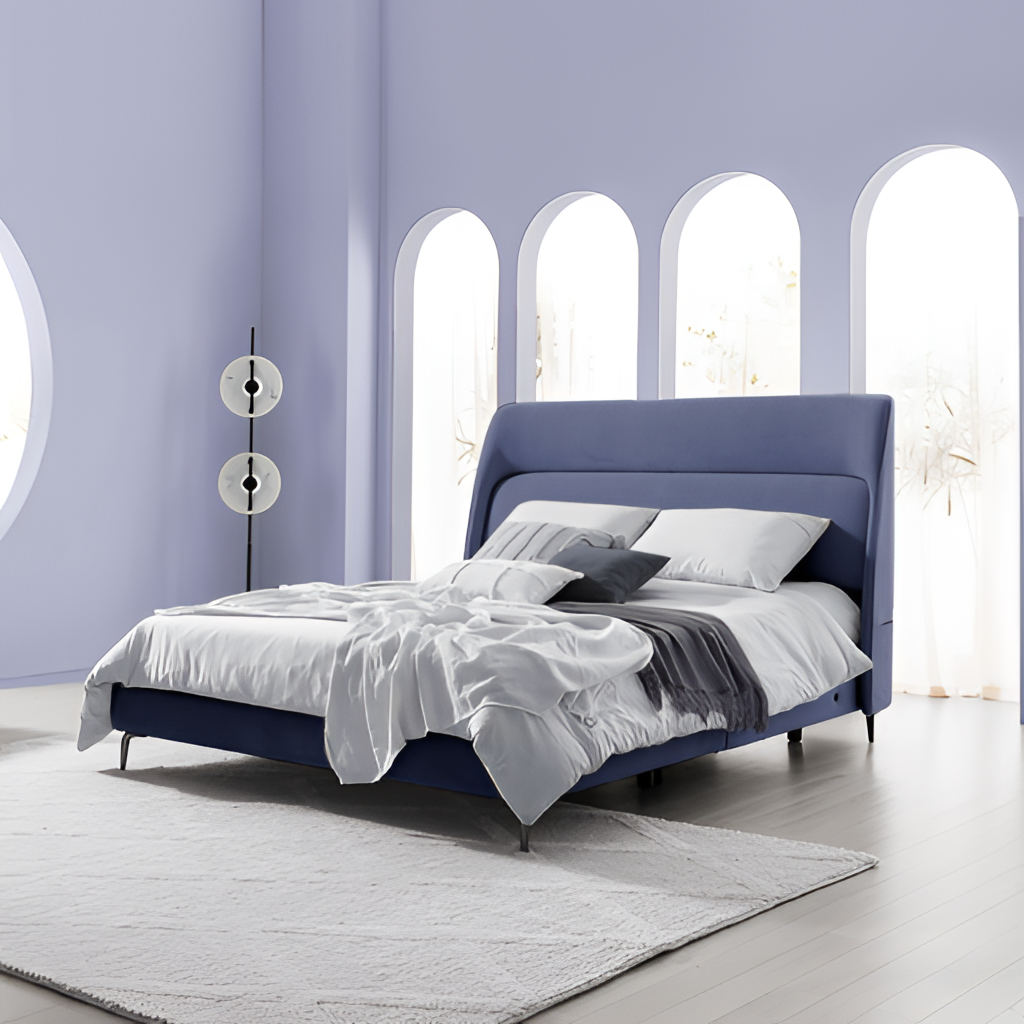
bedroom, fabric bed, lavender paint wallpaper, with solid pattern, contemporary, wood flooring, with plank pattern